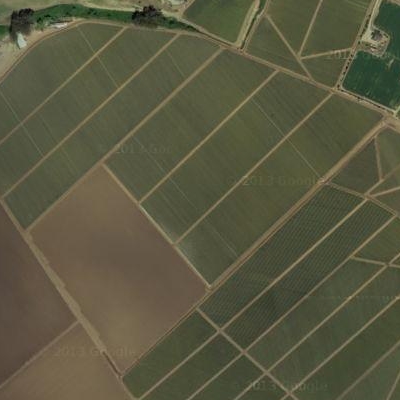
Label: Field